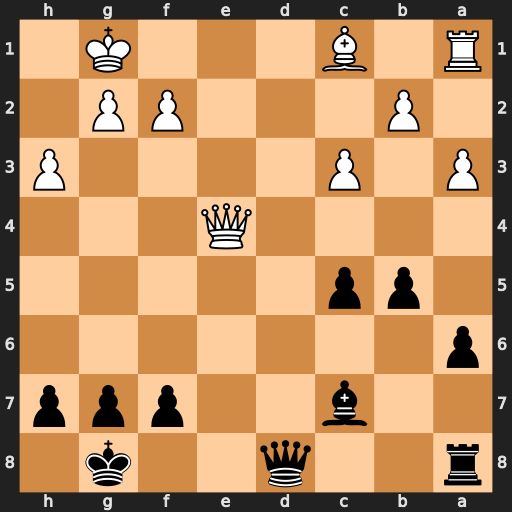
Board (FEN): r2q2k1/2b2ppp/p7/1pp5/4Q3/P1P4P/1P3PP1/R1B3K1
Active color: b
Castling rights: -
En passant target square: -
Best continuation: Qd1+ Qe1 Qxe1#